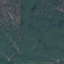
Land use / land cover class: Forest